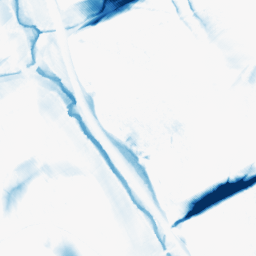
Category: morphological
Decomposition family: morphological_diamond
Decomposition parameters: operation: closing
radius: 20
Upsampling method: edge_directed
Upsampling parameters: scale: 4
Upsampling scale: 4